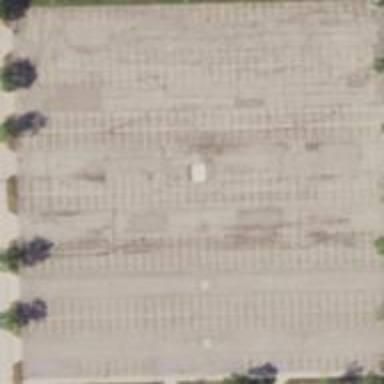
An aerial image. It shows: Parking area with surface.